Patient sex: F
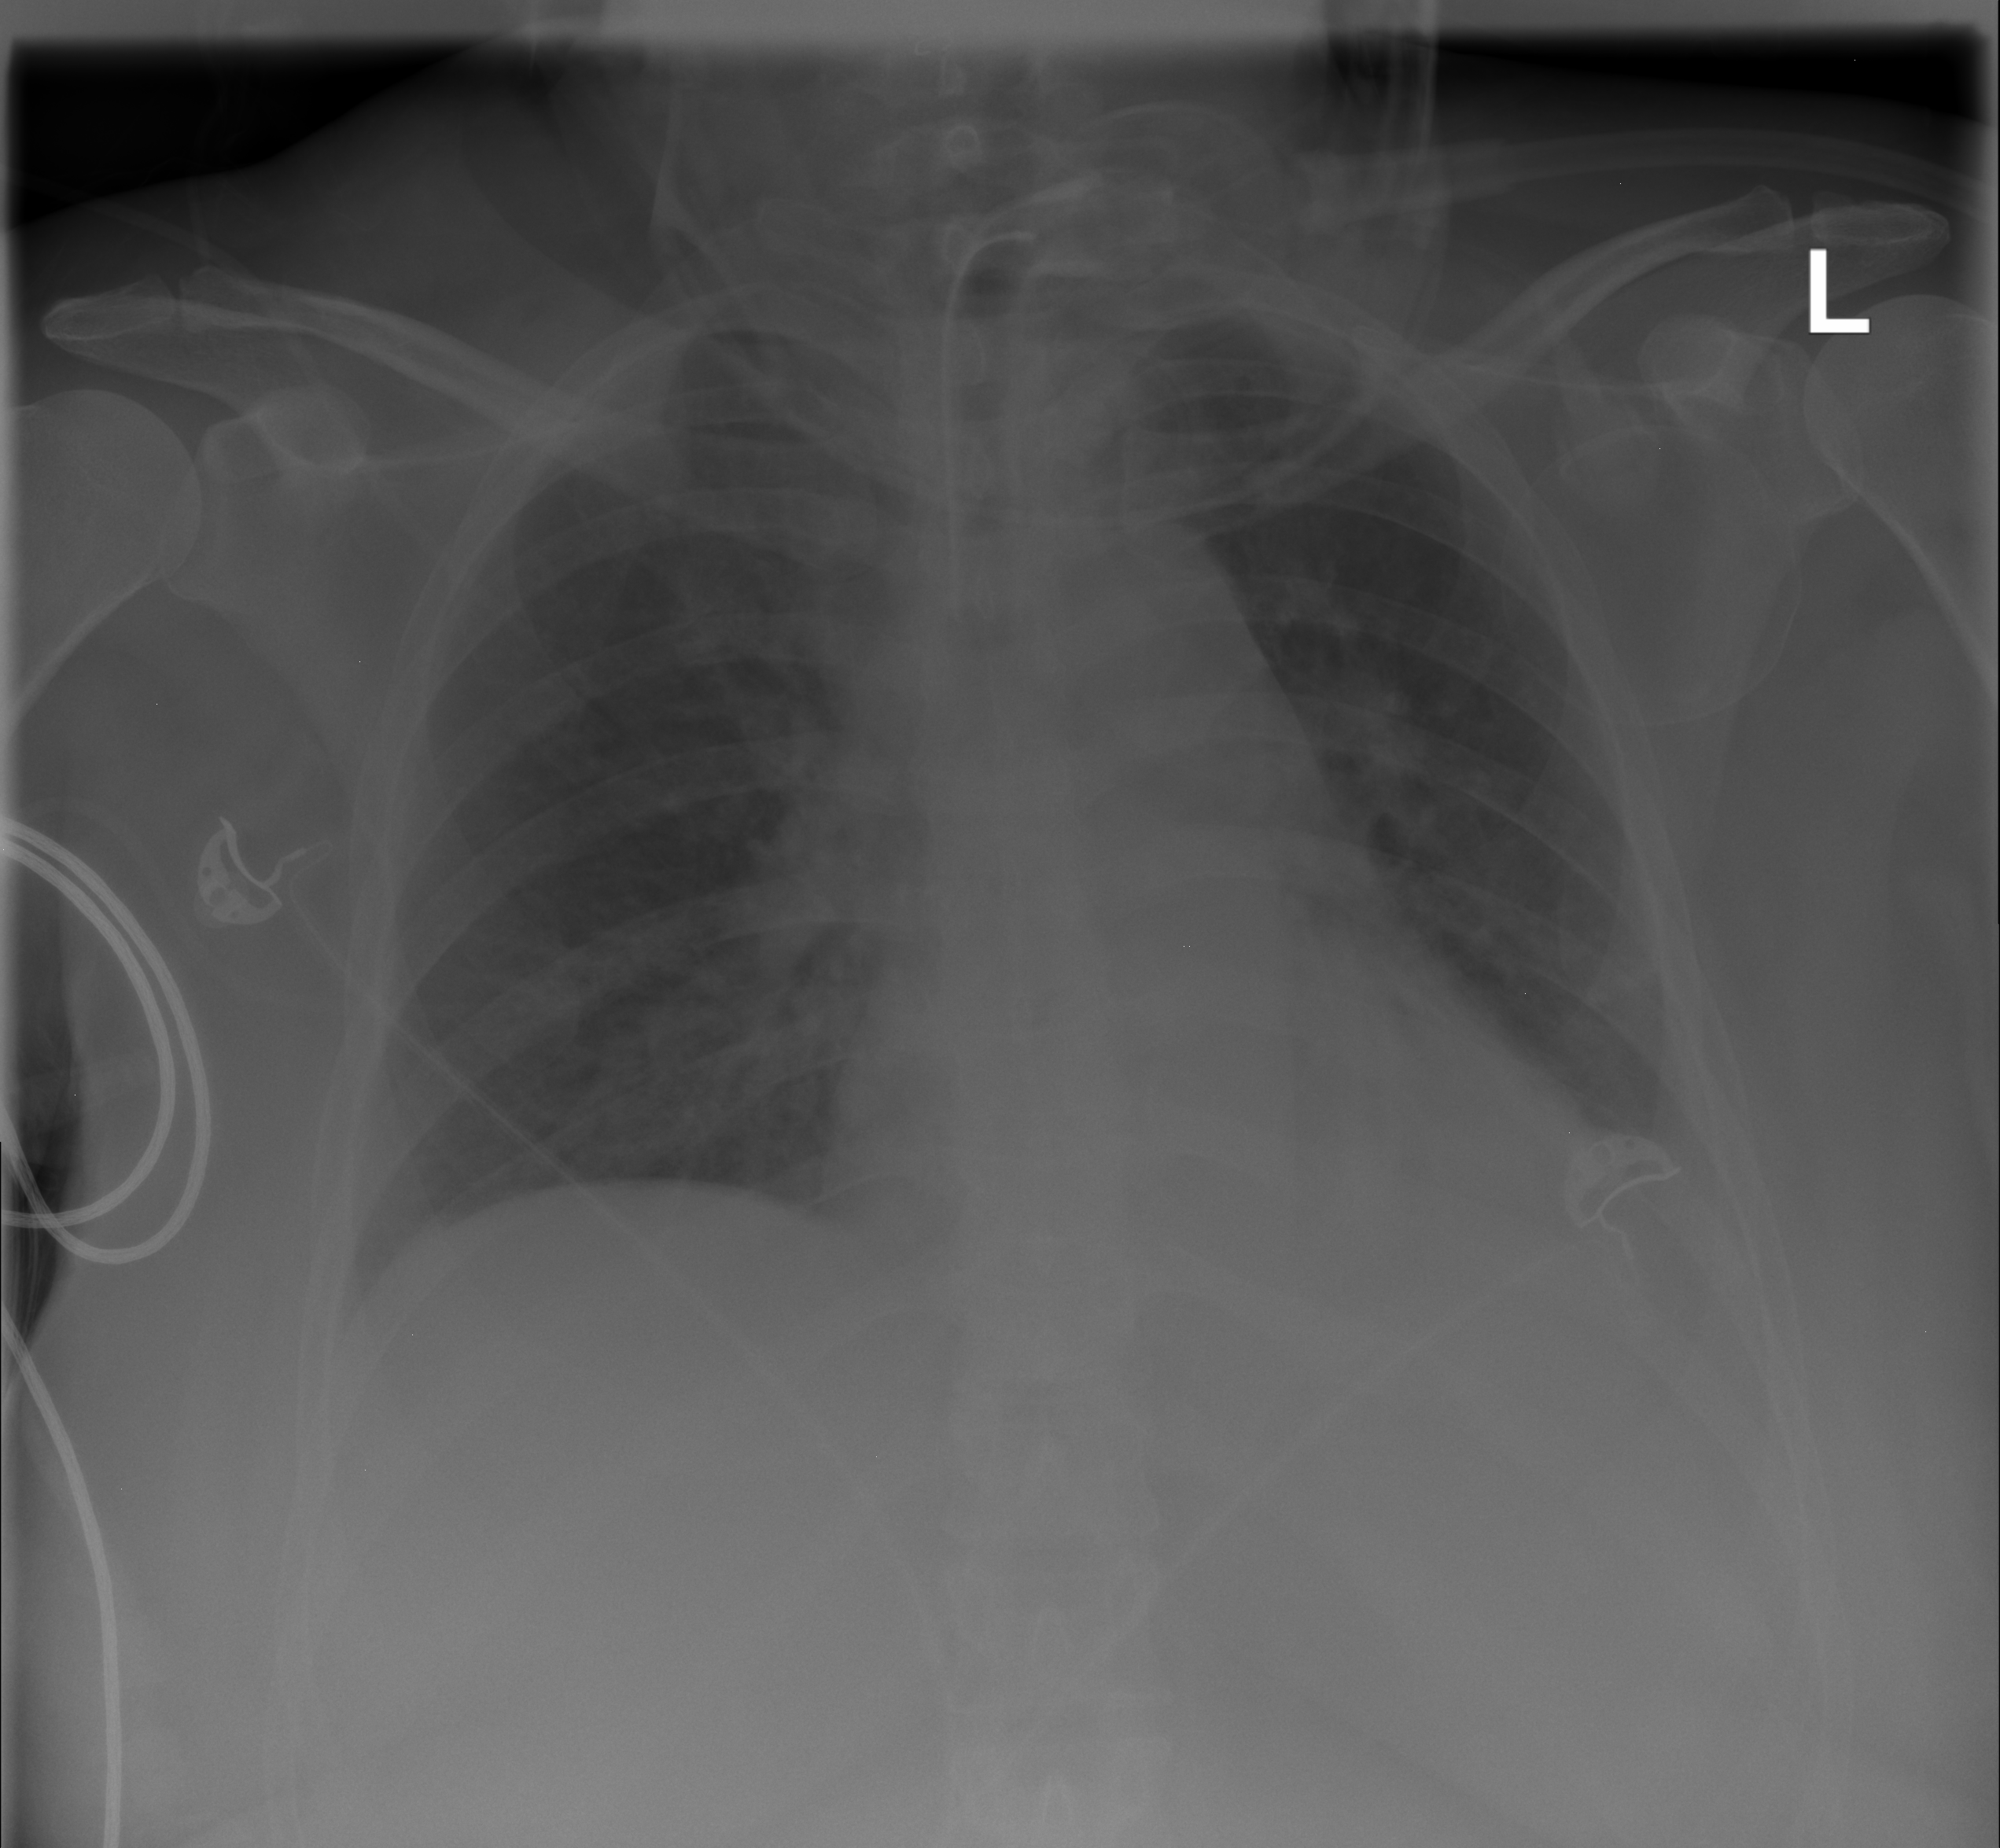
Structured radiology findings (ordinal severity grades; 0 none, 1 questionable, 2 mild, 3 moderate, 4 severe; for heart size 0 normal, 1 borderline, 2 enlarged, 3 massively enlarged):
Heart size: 2
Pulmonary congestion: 1
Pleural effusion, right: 0
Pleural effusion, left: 0
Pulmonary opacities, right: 0
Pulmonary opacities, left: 2
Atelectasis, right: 0
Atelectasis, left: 0